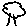
Label: tree